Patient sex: M
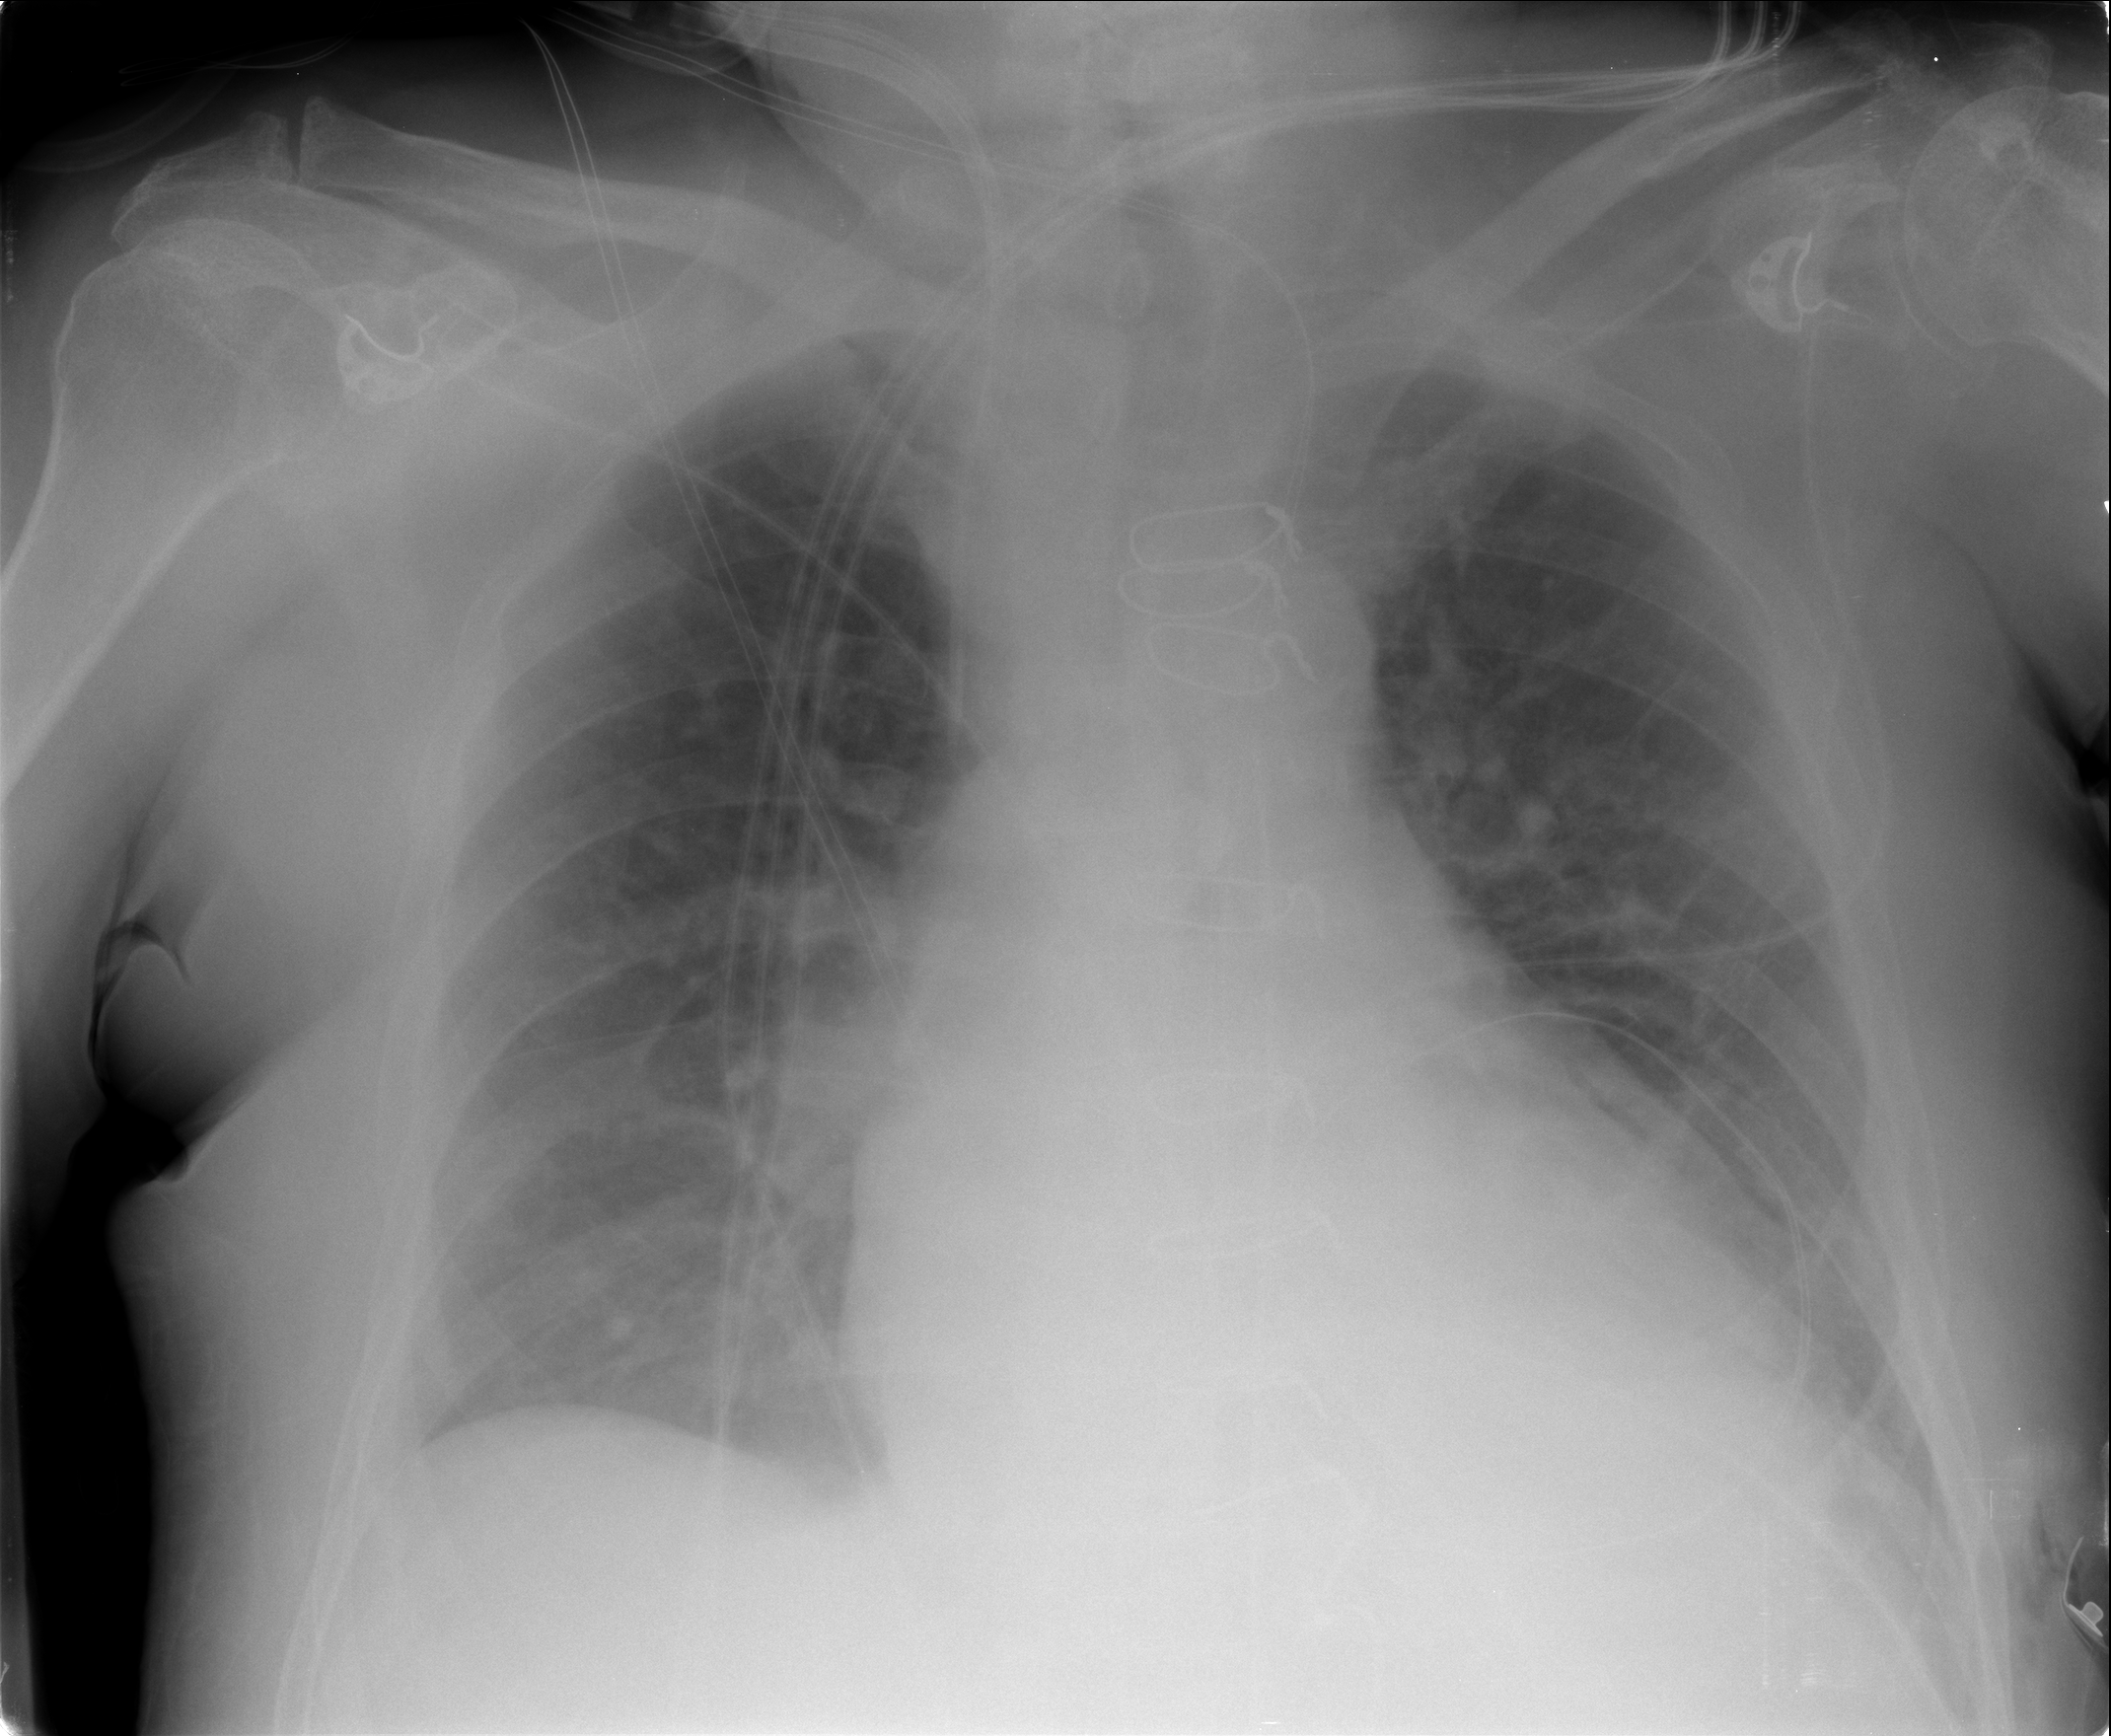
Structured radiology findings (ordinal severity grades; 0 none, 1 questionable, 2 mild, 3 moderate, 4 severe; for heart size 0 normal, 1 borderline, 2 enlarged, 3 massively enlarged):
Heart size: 2
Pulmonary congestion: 0
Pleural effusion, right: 0
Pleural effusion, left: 2
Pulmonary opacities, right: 0
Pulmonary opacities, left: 0
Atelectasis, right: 0
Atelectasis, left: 0